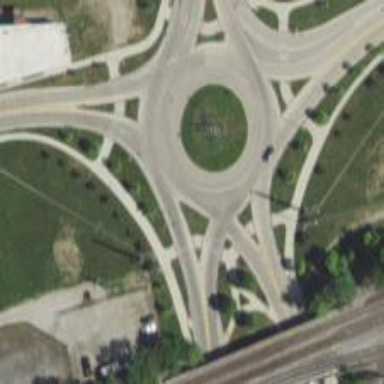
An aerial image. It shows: Secondary road around roundabout.